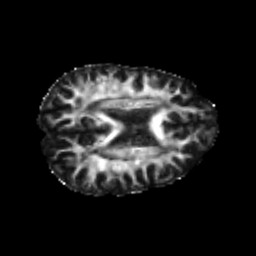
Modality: FA
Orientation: axial
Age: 24
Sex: female
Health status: healthy
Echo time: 0.074 s